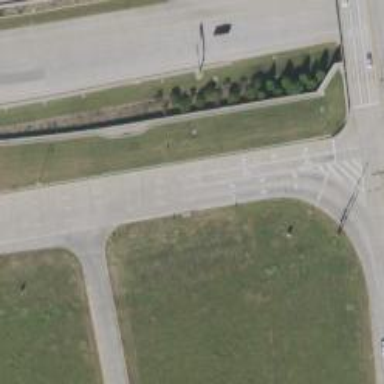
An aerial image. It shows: Secondary road with frontage road.